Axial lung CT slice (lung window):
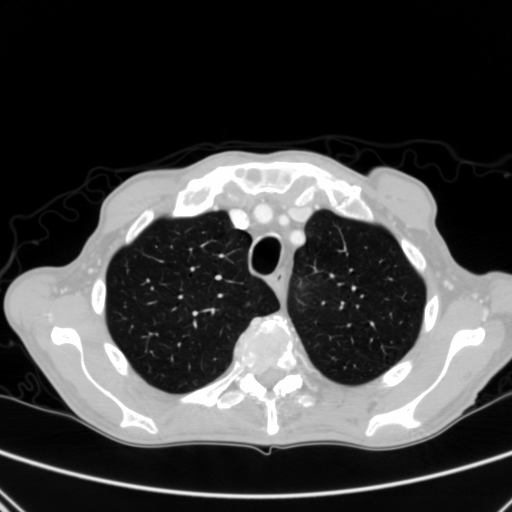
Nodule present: no